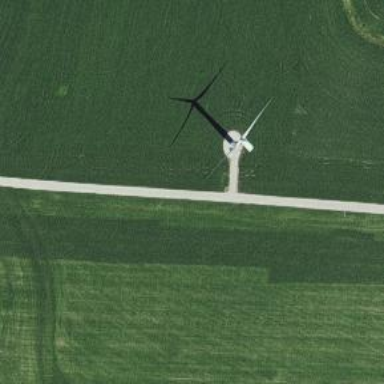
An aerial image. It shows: Wind generator using wind turbines of horizontal axis.